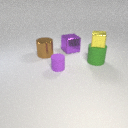
large green rubber cylinder below small yellow metal cube